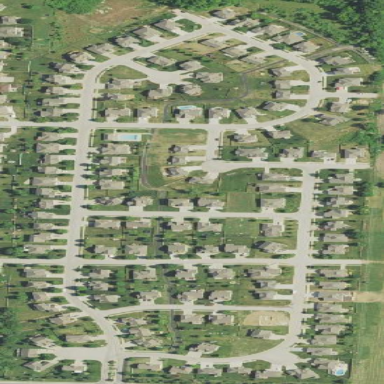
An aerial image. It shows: Residential area consisting of single-family homes.